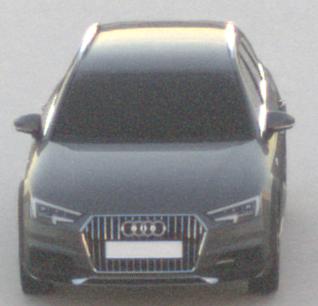
Make: Audi
Model: A4 Allroad 45 TFSI
Detailed model: A4 (B9) allroad
Model produced from: 2019/02
Model produced until: 2019/05
Doors: 5
Color: gray
Road condition: dry road
Daytime: sunrise or sunset
Contrast: low contrast